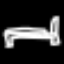
Label: bed